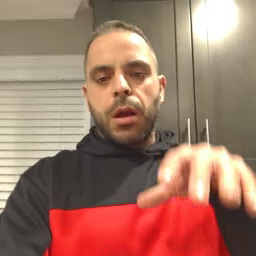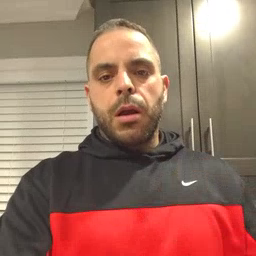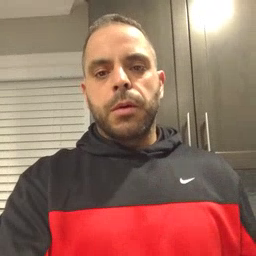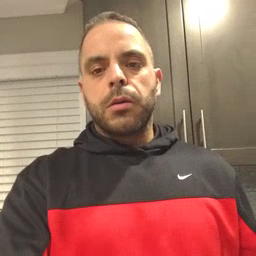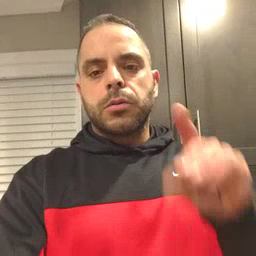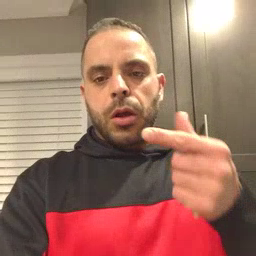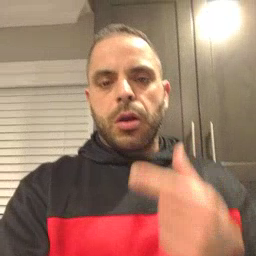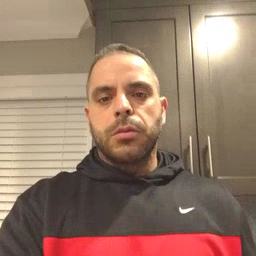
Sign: dog